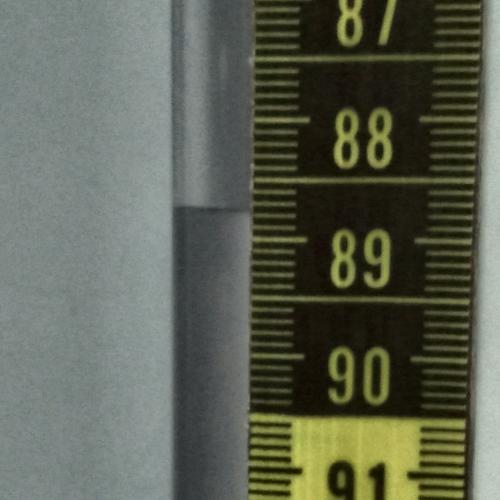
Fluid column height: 88.8 cm